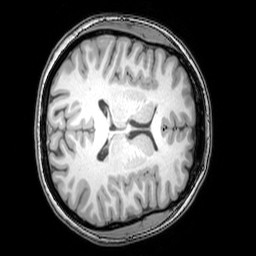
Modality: T1w
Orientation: axial
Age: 24
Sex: female
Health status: healthy
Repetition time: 0.081 s
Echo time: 0.037 s